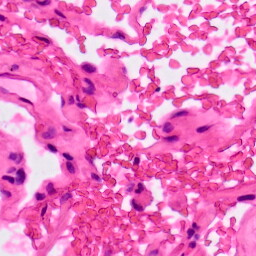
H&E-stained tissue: Lung